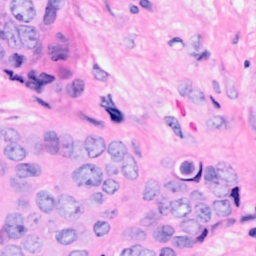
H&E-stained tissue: Breast